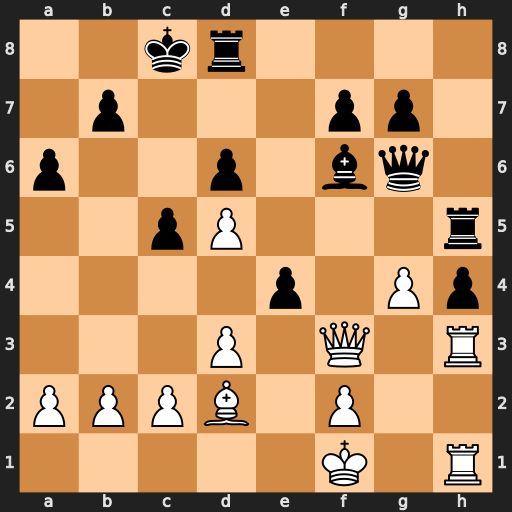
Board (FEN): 2kr4/1p3pp1/p2p1bq1/2pP3r/4p1Pp/3P1Q1R/PPPB1P2/5K1R
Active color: w
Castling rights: -
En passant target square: -
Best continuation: gxh5 exf3 hxg6